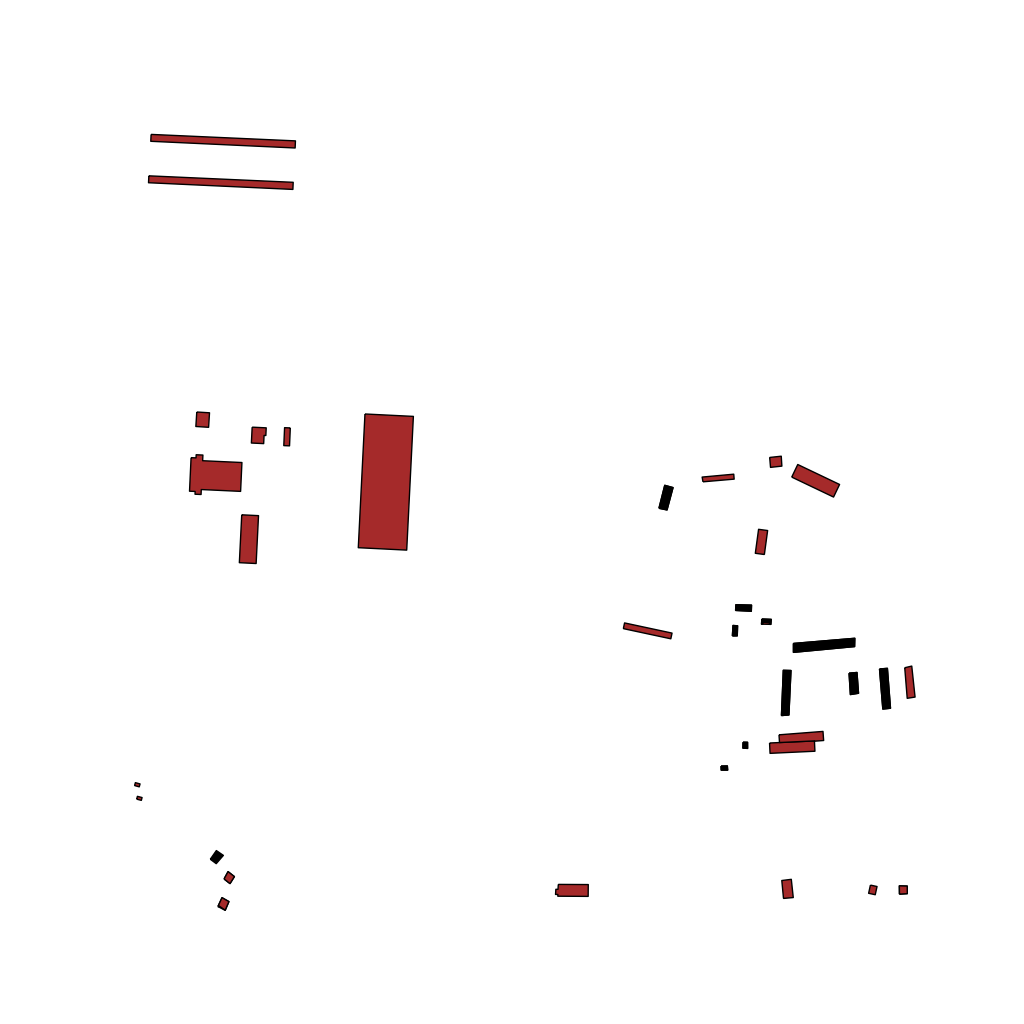
Tags: overhead vector_map, industrial, recreation, residential, special, individual_rise, density_1, Building, Facility, 1.0 km²